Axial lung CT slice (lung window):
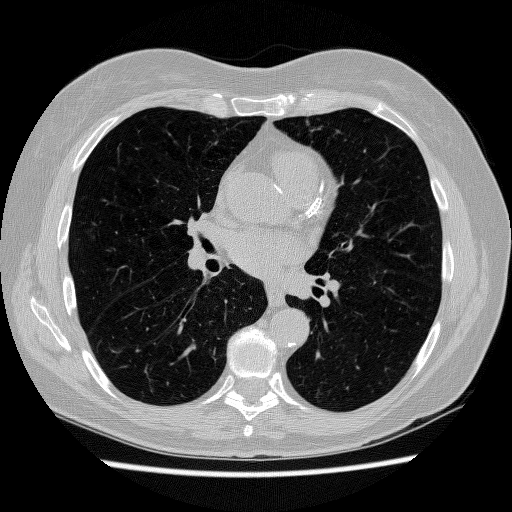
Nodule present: no